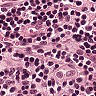
Metastatic tissue present: no